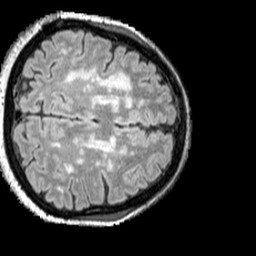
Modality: FLAIR
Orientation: axial
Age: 62
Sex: female
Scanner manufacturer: siemens
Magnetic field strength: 3 T
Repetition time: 5 s
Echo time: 0.387 s